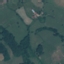
Land use / land cover class: Pasture